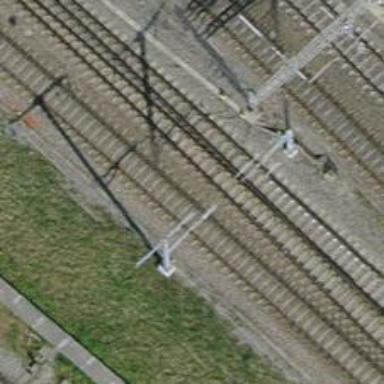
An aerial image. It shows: Railway track with contact line for electrification.